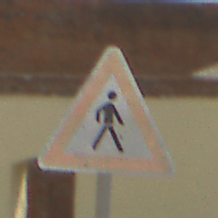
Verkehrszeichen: FussgaengerLinks
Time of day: Midday
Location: Outdoor (Suburban)
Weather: PartlyCloudy
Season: NotSpecified
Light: Natural